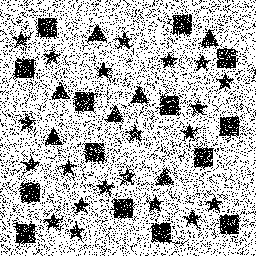
Squares: 14
Triangles: 7
Stars: 21
Total shapes: 42